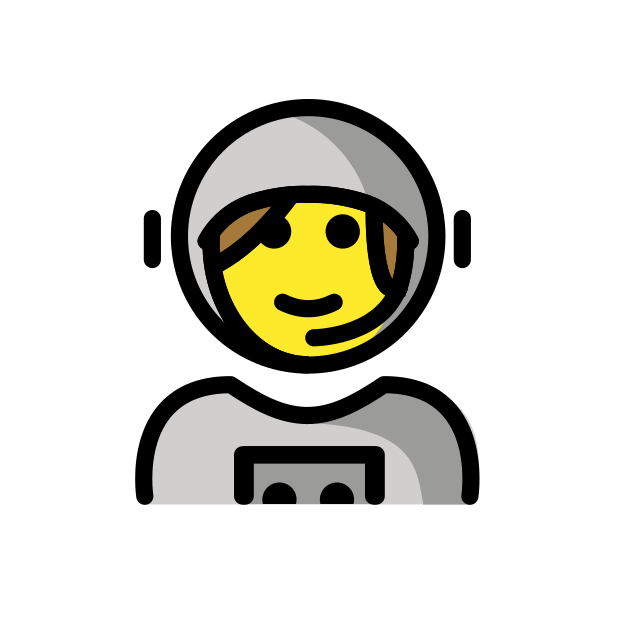
woman astronaut